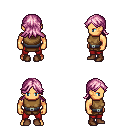
a pixel art fantasy rpg character, male body template, human, tanned skin, leather chest armor, red pants, pink loose hair, brown shoes, four views (front, back, left, right), 2x2 character sprite sheet, small pixel art, hard edges, no anti-aliasing